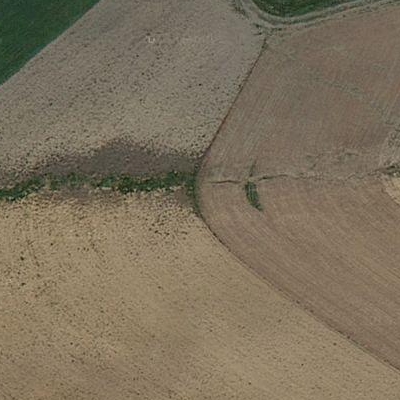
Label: Field